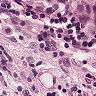
Metastatic tissue present: yes